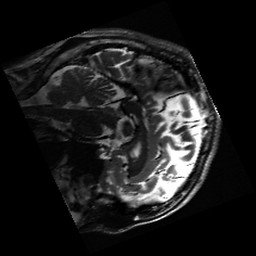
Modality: inplaneT2
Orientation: sagittal